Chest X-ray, PA view. Patient: 35 years old, sex F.
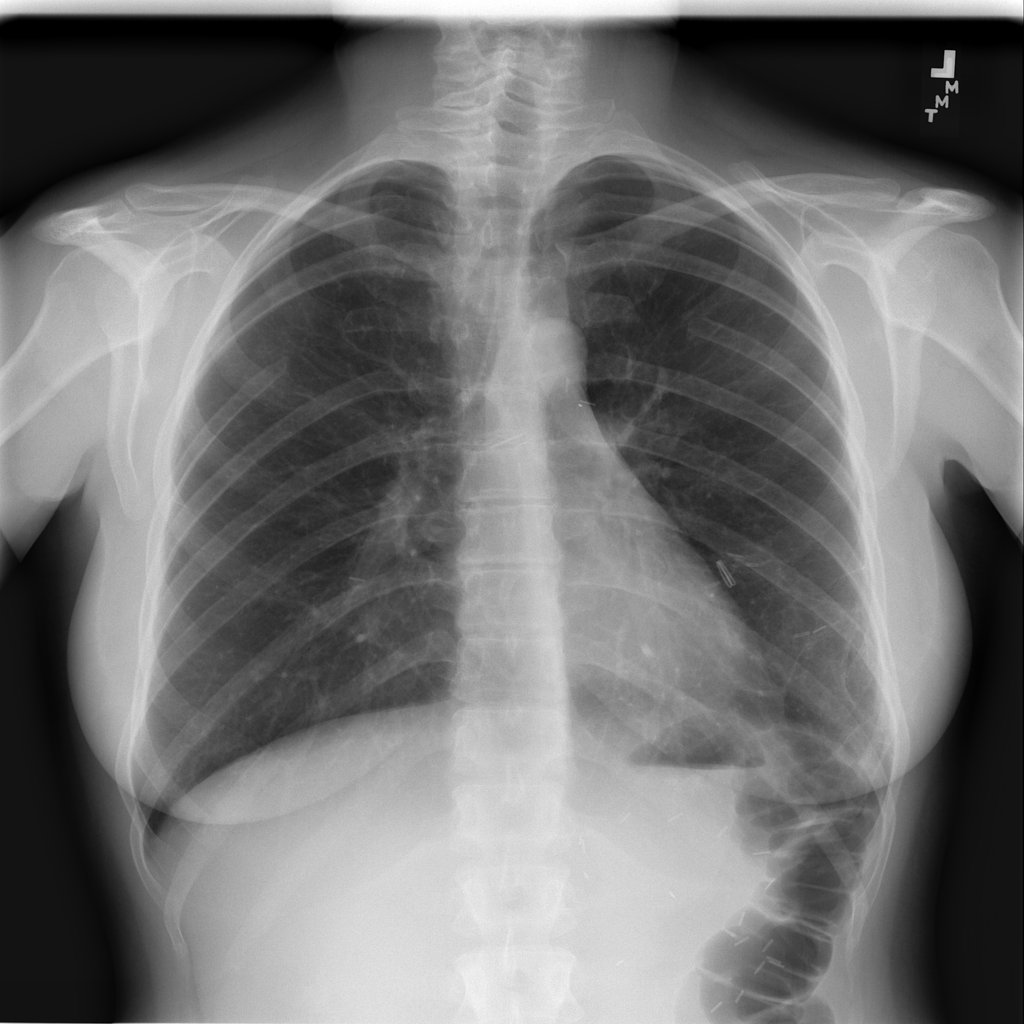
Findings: No Finding